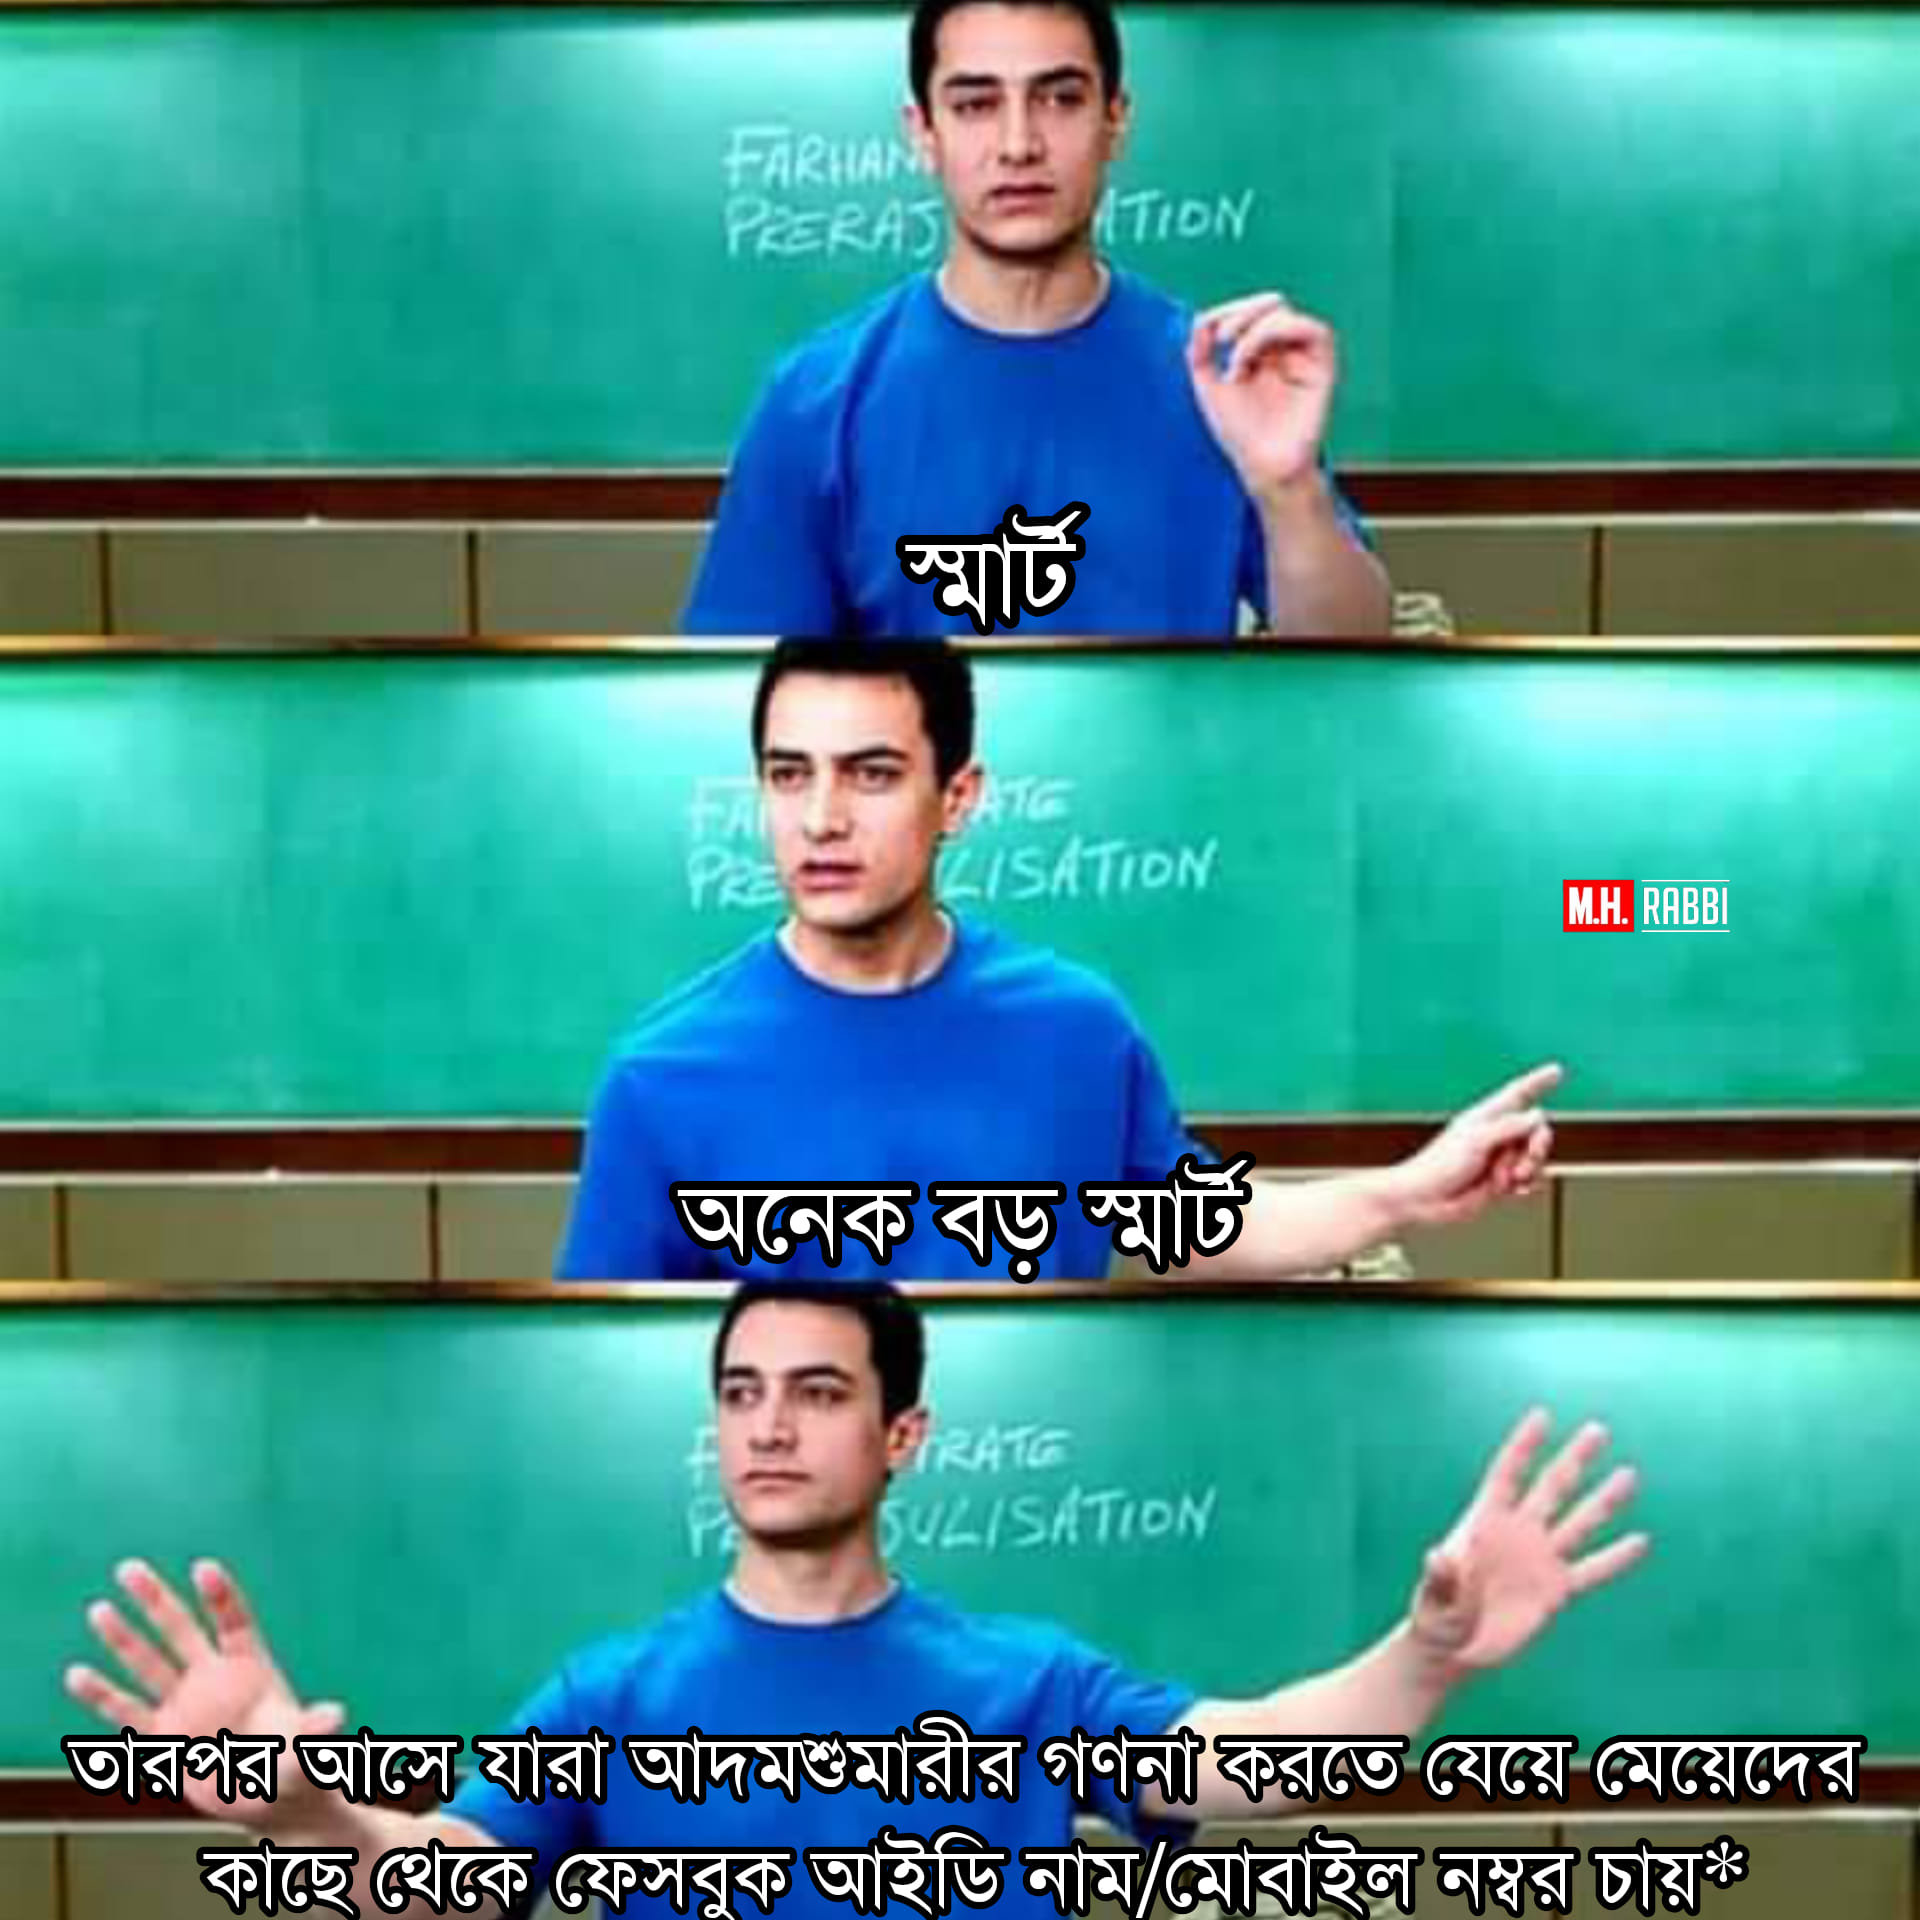
Caption: স্মার্ট    অনেক বড় স্মার্ট    তারপর আসে যারা আদমশুমারীর গণনা করতে যেয়ে মেয়েদের কাছে থেকে ফেসবুক আইডি নাম/মোবাইল নম্বর চায়*
Label: non-hate